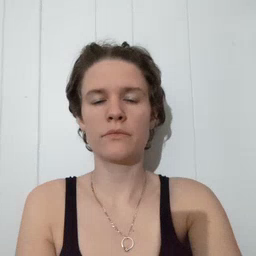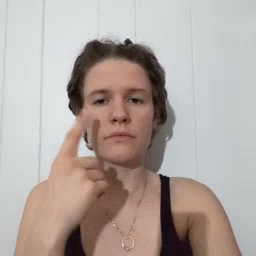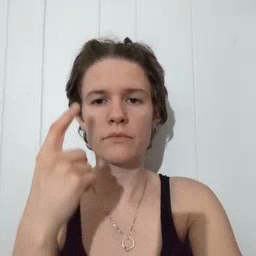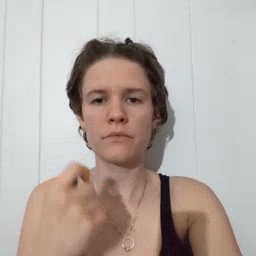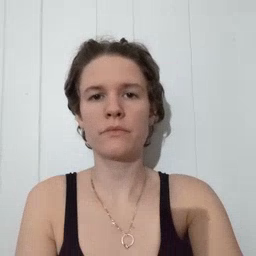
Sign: cry